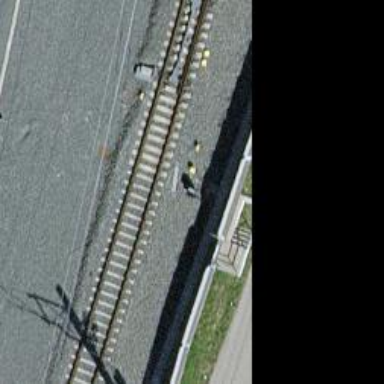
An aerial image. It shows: Railway signal.